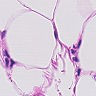
Metastatic tissue present: no